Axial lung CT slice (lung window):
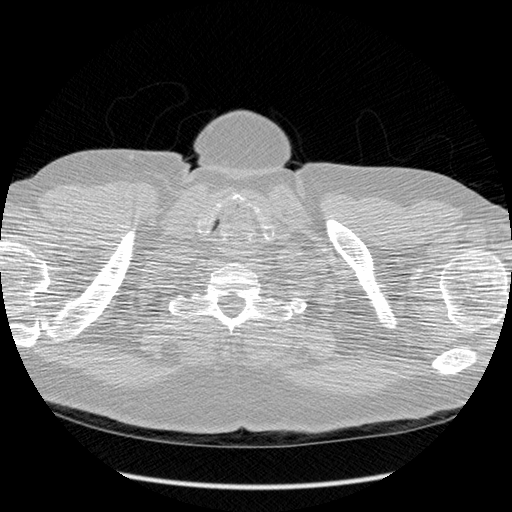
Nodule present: no